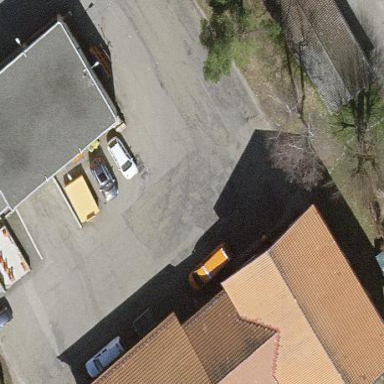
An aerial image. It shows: Gabled building.